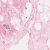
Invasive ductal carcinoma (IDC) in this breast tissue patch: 0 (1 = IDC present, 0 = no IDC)